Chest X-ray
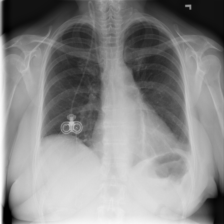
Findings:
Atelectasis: positive
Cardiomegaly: negative
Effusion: negative
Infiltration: negative
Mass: negative
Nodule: negative
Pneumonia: negative
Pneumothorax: negative
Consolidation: negative
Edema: negative
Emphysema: negative
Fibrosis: negative
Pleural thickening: negative
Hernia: negative